Question: Given the following four-coloring problem graph, where part of the region has been pre-colored, how many coloring combinations are there for the remaining region?
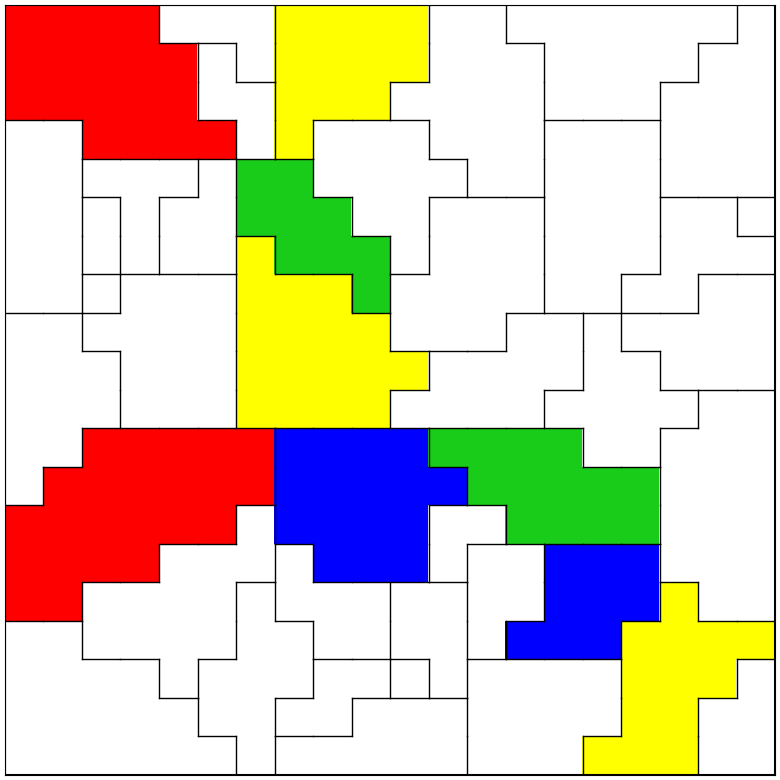
Answer: 6468